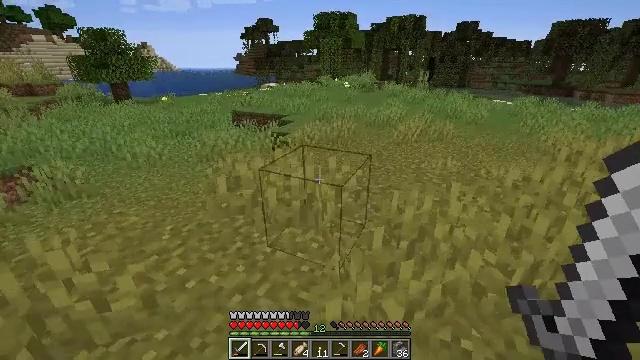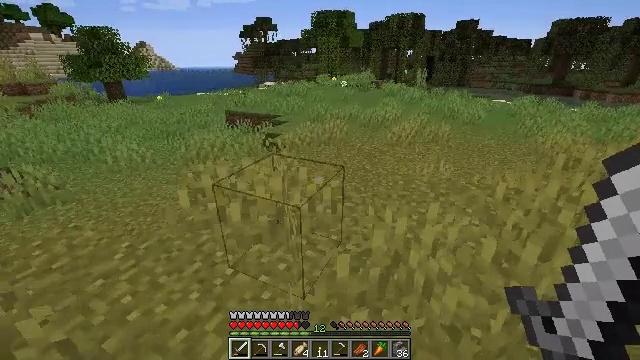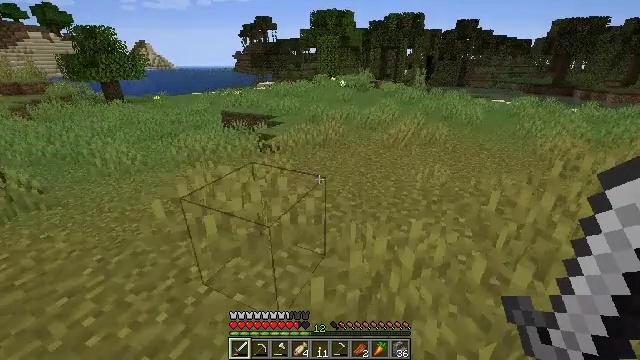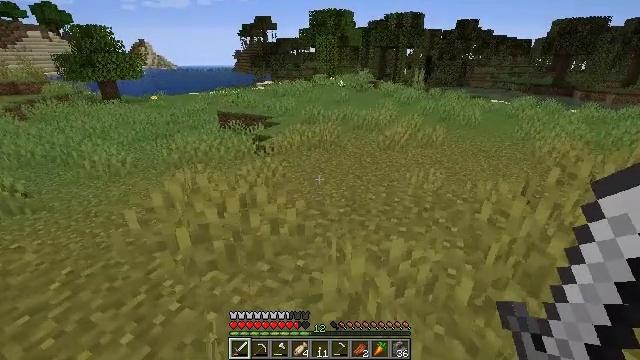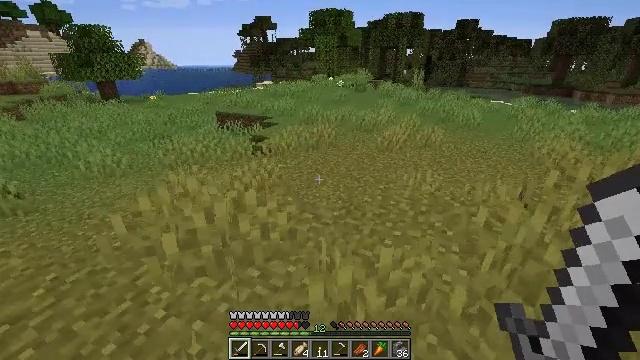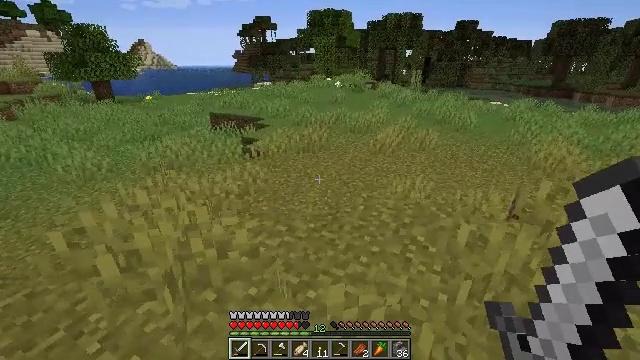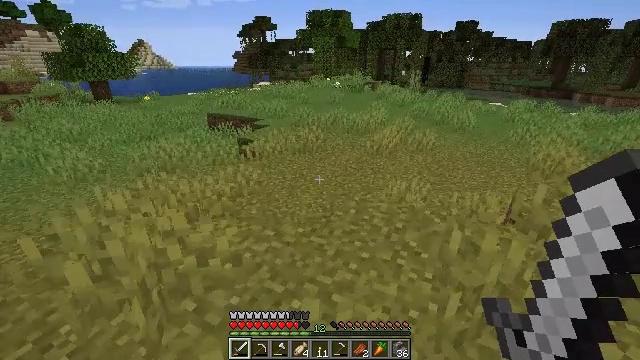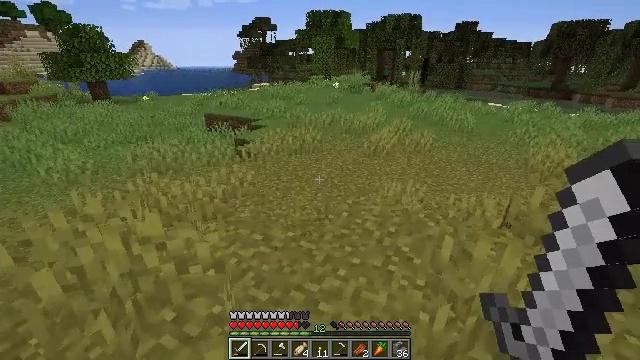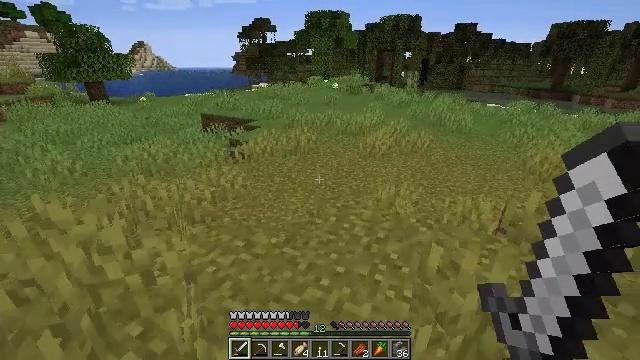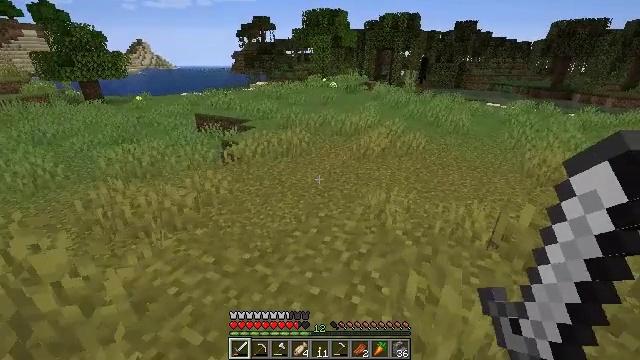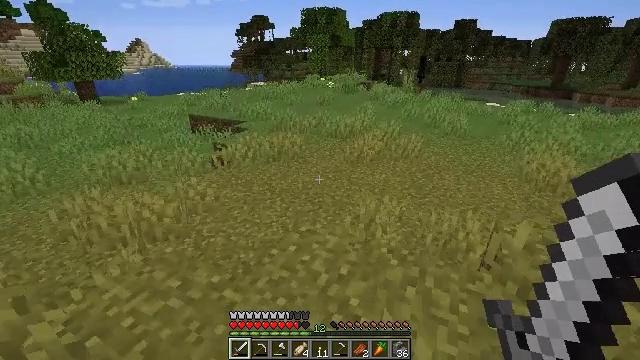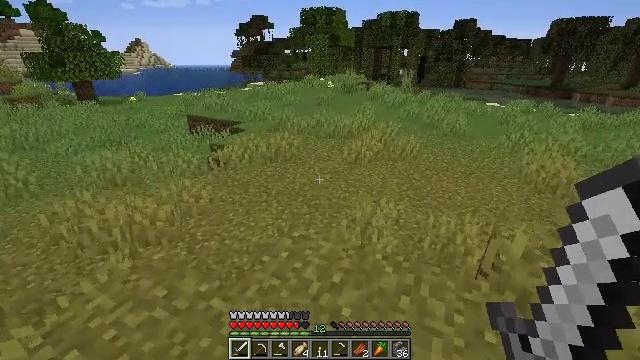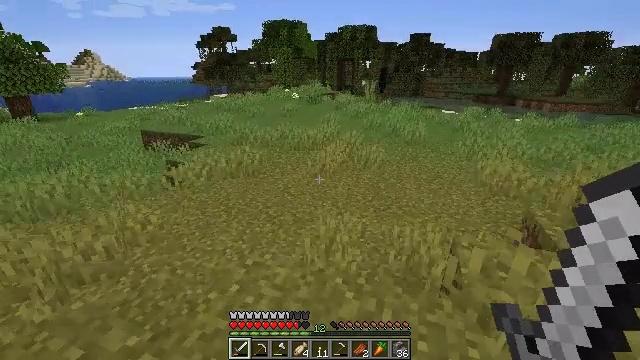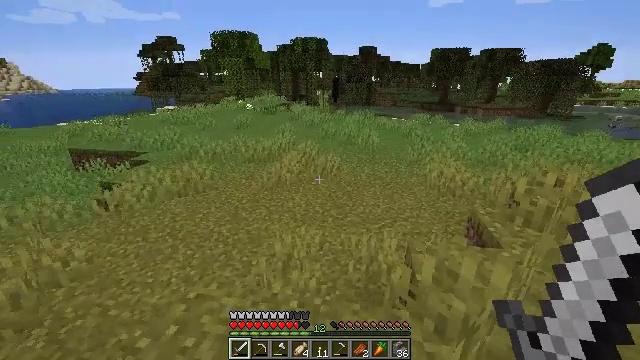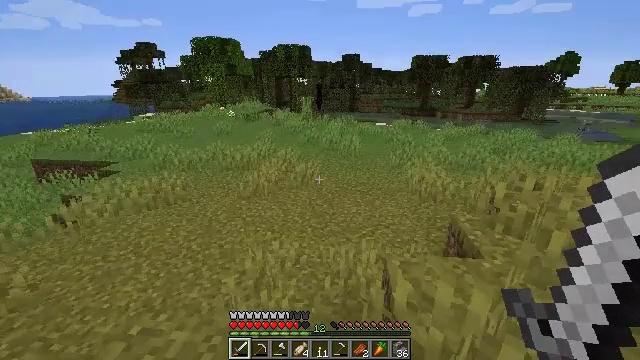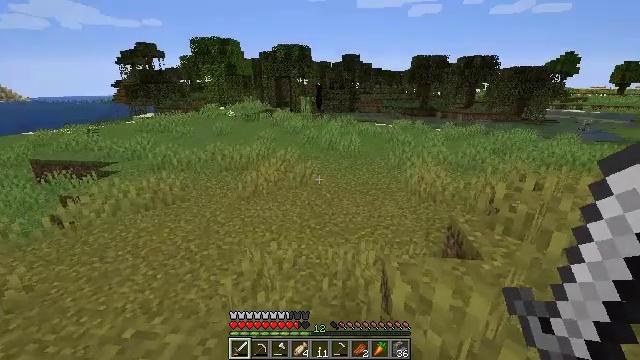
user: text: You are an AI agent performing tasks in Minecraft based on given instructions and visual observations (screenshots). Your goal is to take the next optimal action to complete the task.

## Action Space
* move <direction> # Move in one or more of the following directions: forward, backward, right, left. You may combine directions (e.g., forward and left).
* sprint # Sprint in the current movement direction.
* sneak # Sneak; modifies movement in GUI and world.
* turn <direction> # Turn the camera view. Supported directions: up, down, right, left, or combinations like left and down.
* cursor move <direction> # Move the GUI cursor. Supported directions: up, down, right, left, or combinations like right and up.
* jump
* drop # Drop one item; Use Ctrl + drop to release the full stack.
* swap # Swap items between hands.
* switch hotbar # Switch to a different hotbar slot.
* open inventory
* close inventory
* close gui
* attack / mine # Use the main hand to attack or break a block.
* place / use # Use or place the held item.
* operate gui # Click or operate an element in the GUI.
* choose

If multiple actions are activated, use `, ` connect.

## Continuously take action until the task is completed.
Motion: motion action
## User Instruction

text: Drop a torch.
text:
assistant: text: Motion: move forward and move right
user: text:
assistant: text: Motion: move forward and move right
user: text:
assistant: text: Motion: move forward and move right
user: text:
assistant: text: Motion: move forward and move right
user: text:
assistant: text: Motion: move forward and move right
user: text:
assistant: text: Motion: move forward and move right
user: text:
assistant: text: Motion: move forward and move right
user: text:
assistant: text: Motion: move forward and move right
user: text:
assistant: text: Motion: move forward and move right
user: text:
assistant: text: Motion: move forward and move right
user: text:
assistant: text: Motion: move forward and move right
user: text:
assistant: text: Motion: move forward and move right, turn right and up
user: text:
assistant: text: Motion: move forward and move right, turn right and up
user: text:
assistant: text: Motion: move forward and move right, turn right and up
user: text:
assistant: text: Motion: move forward and move right
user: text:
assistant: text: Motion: move forward and move right
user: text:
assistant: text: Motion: move forward and move right
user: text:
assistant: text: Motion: move forward and move right, turn right and up
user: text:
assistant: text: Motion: move forward and move right, turn right and up
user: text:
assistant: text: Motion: move forward and move right, turn right and up
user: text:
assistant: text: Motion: move forward, turn right and up
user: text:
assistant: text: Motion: move forward, turn right
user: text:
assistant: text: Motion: move forward
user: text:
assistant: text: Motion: move forward
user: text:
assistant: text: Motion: move forward
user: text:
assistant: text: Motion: move forward
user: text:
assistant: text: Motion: move forward
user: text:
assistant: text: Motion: move forward
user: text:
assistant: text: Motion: move forward
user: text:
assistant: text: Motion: move forward